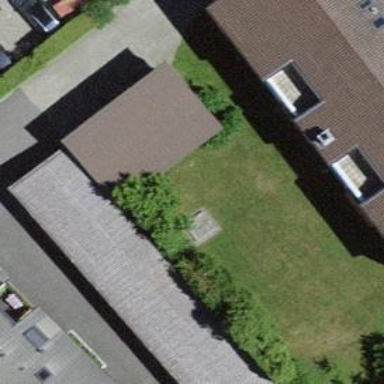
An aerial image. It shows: View of roof of building.